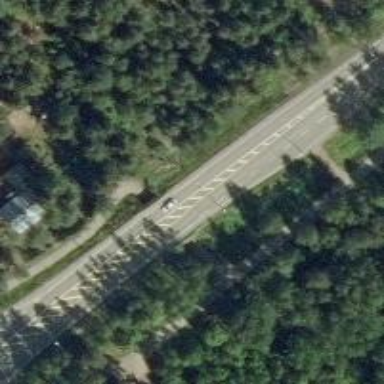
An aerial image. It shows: Asphalt cycleway.